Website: slack
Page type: stored-credit-cards
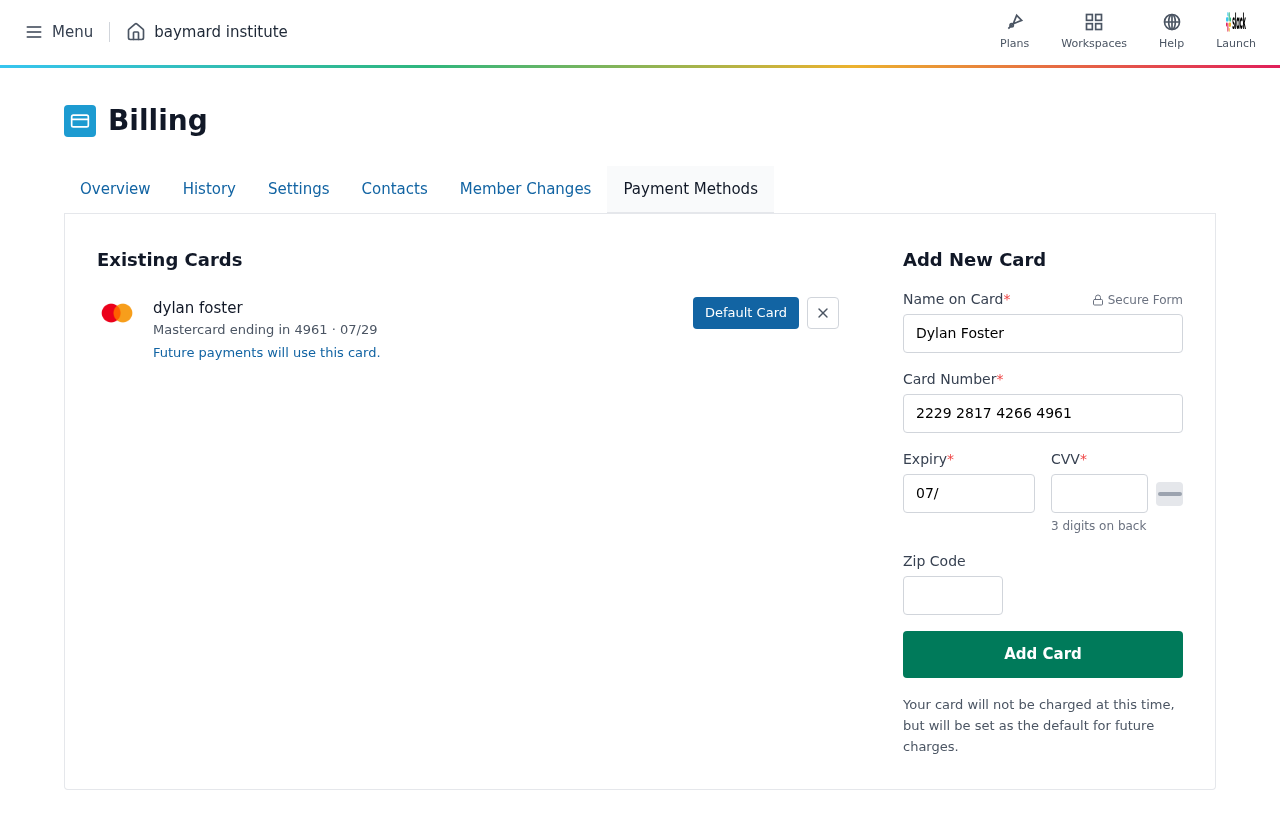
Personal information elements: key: PII_CARD_CVV
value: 962
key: PII_CARD_EXPIRY
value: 07/29
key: PII_CARD_EXPIRY_MONTH
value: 07
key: PII_CARD_EXPIRY_YEAR
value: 29
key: PII_CARD_LAST4
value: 4961
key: PII_CARD_NUMBER
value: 2229 2817 4266 4961
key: PII_CARD_TYPE
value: Mastercard
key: PII_FULLNAME
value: dylan foster
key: PII_FULLNAME
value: Dylan Foster
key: PII_POSTCODE
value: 54664